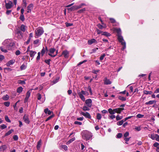
Tumor epithelial tissue: no
Tumor-associated stroma tissue: no
Normal tissue: yes